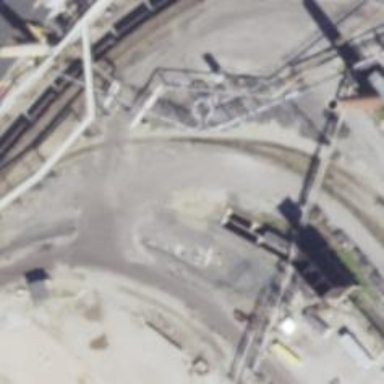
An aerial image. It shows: Rail spur service.